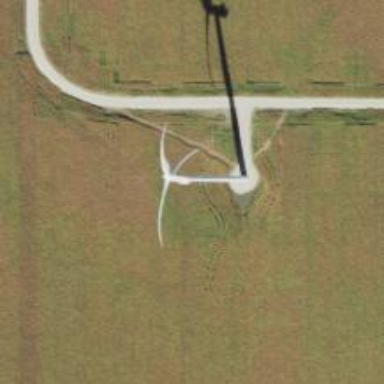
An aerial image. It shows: Road leading to wind farm area designated for service vehicles.